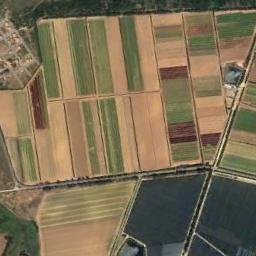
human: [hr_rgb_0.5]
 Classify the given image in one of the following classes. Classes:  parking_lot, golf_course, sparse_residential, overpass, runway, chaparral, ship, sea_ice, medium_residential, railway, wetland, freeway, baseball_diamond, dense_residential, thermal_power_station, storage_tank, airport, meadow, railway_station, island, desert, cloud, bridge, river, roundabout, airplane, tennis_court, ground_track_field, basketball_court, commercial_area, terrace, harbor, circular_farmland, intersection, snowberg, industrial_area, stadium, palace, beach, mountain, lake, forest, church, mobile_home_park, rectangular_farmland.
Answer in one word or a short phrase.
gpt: rectangular_farmland